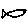
Label: fish